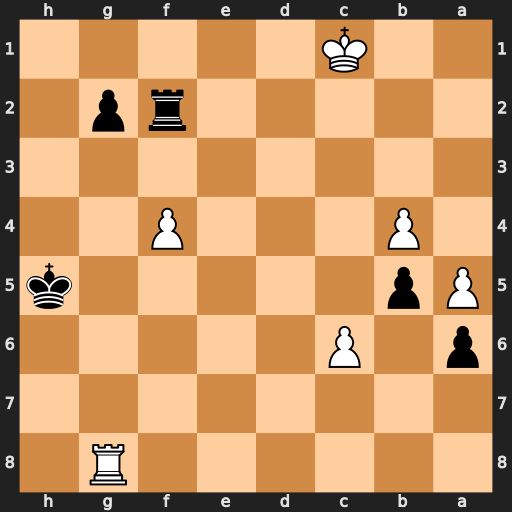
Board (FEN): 6R1/8/p1P5/Pp5k/1P3P2/8/5rp1/2K5
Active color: b
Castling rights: -
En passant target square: -
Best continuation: Rf1+ Kd2 g1=Q Rxg1 Rxg1